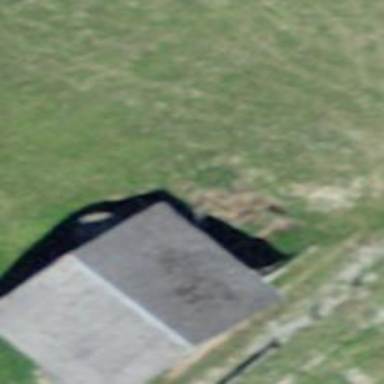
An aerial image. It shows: Barn.